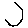
Label: hexagon